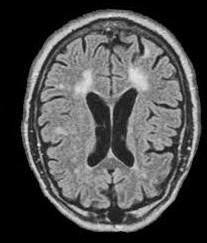
Label: notumor